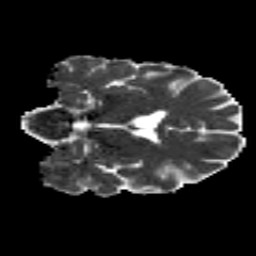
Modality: MD
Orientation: coronal
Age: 30
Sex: male
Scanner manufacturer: siemens
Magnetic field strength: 3 T
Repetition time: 8.8 s
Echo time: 0.085 s